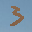
Label: 3